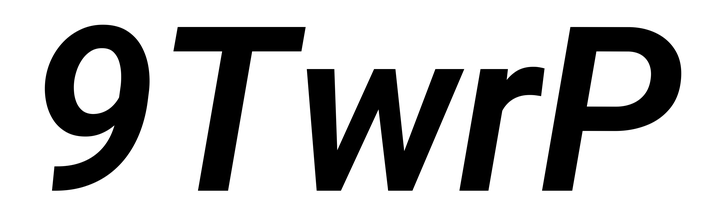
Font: Roboto-Italic_SemiBold_Italic